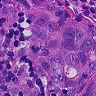
Metastatic tissue present: yes